Field crop: maize
Growth stage: 2
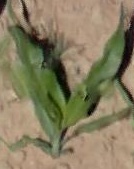
Species: maize